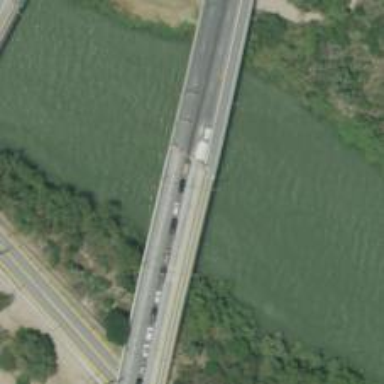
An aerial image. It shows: Bridge over primary link highway.